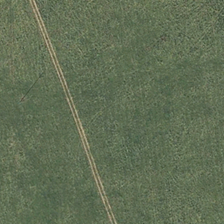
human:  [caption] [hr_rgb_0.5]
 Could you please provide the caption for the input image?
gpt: this is a big wasteland .

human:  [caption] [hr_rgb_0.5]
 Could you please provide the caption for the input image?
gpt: two parallel wild roads are in a piece of green meadow .

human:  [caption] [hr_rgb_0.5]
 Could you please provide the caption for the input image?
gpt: the ground is green and a little deserted .

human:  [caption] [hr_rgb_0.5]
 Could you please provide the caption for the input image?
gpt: two parallel wild roads are in a piece of green meadow .

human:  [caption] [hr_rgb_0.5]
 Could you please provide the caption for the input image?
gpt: this is a big wasteland .